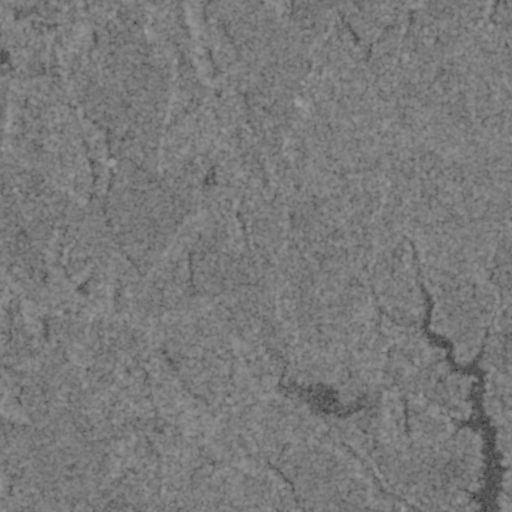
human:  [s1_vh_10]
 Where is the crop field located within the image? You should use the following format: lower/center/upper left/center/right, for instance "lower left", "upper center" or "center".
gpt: The crop field is located in the upper right of the image.
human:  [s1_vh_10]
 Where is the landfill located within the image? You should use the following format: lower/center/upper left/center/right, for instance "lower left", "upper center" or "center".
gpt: There is no landfill in the image.

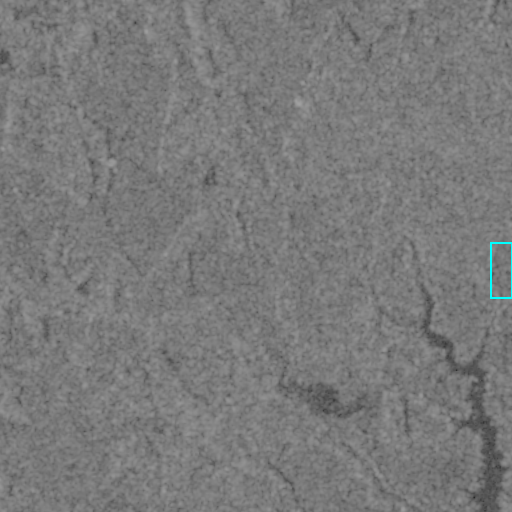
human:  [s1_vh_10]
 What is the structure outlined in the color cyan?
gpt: The structure outlined in cyan is a crop field.
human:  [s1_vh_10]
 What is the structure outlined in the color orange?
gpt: There is no orange outline.